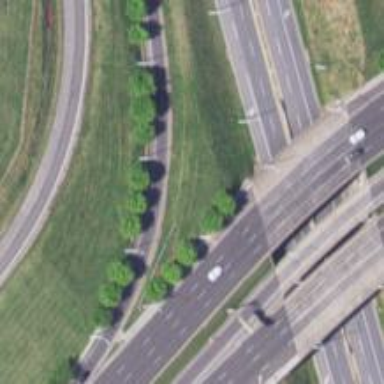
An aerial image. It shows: Primary link highway with asphalt surface.